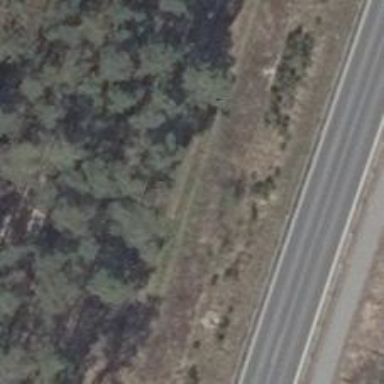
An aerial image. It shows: Forestry vehicle track with grade3 track type.